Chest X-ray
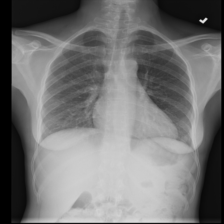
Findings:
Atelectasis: negative
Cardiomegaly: negative
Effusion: negative
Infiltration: negative
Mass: negative
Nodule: negative
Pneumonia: negative
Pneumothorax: negative
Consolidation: negative
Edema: negative
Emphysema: negative
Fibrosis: negative
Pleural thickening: negative
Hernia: negative